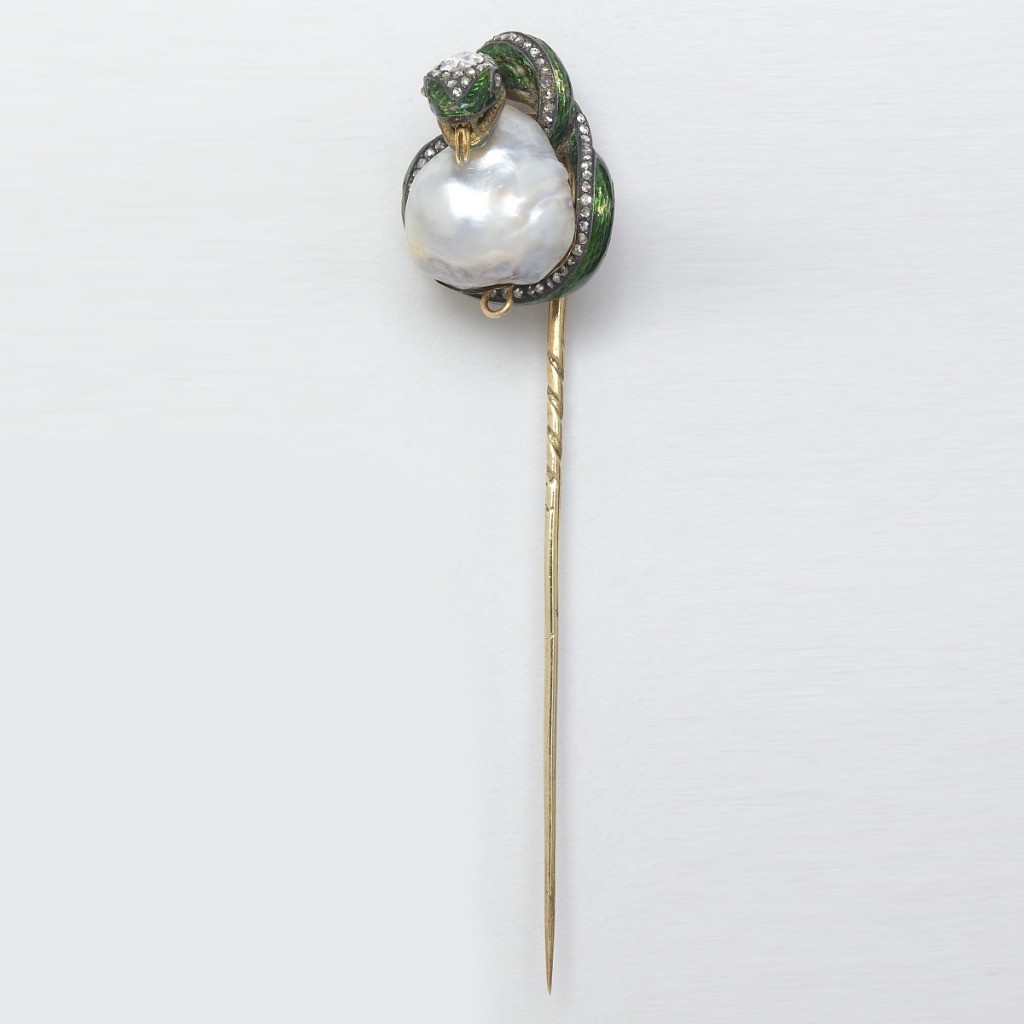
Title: stick pin
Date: ca. 1867
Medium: fresh-water pearl, gold, enamel, diamonds
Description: Gold stick pin topped by green-enameled serpent surrounding a baroque pearl.